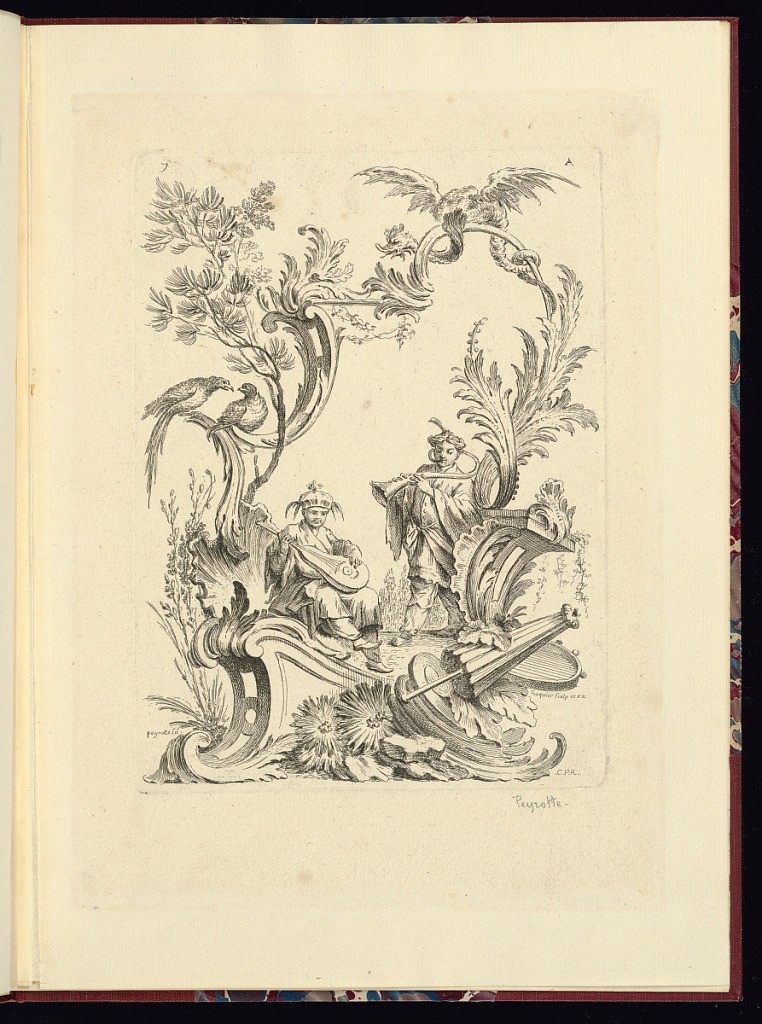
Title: Fantastical Garden with Musicians
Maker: Alexis Peyrotte, French, 1699–1769
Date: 1738–49
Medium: Etching on paper
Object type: Print
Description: A fantastical garden scene framed by a cartouche with two musicians in Chinese style dress in the center and chinoiserie style motifs. A seated male figure to the left plays a stringed instrument, possibly a mandolin, and a standing male figure to the right plays a horn which wraps around the back of his head. Rococo ornament frames them within a cartouche made up of scrolling leaves, shells, flowers, trees, a dragon, two birds, and c-scrolls. In the foreground, a parasol, and a tambourine. The plate is signed and numbered.